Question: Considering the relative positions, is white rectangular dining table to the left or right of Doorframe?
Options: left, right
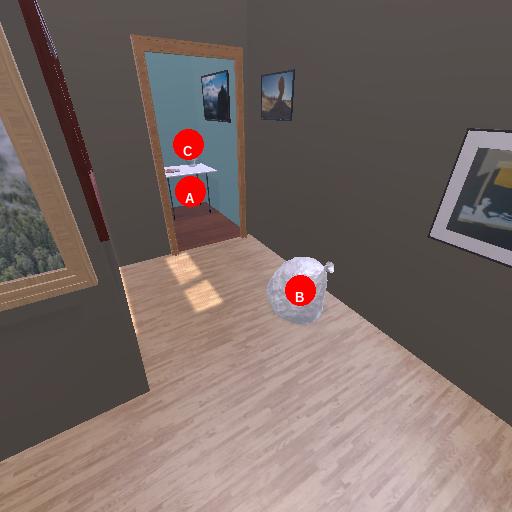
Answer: left